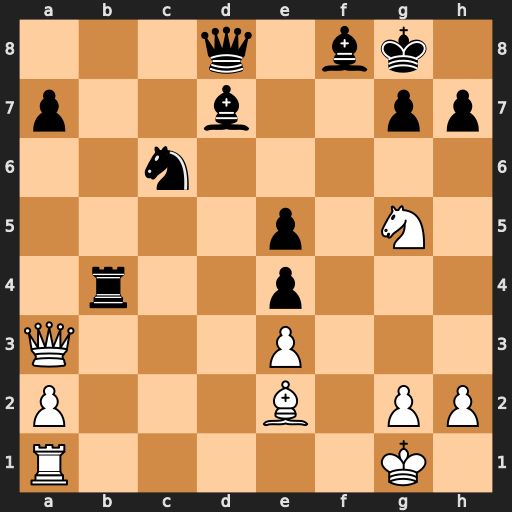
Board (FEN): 3q1bk1/p2b2pp/2n5/4p1N1/1r2p3/Q3P3/P3B1PP/R5K1
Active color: w
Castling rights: -
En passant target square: -
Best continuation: Qb3+ Rxb3 Bc4+ Kh8 Nf7+